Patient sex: F
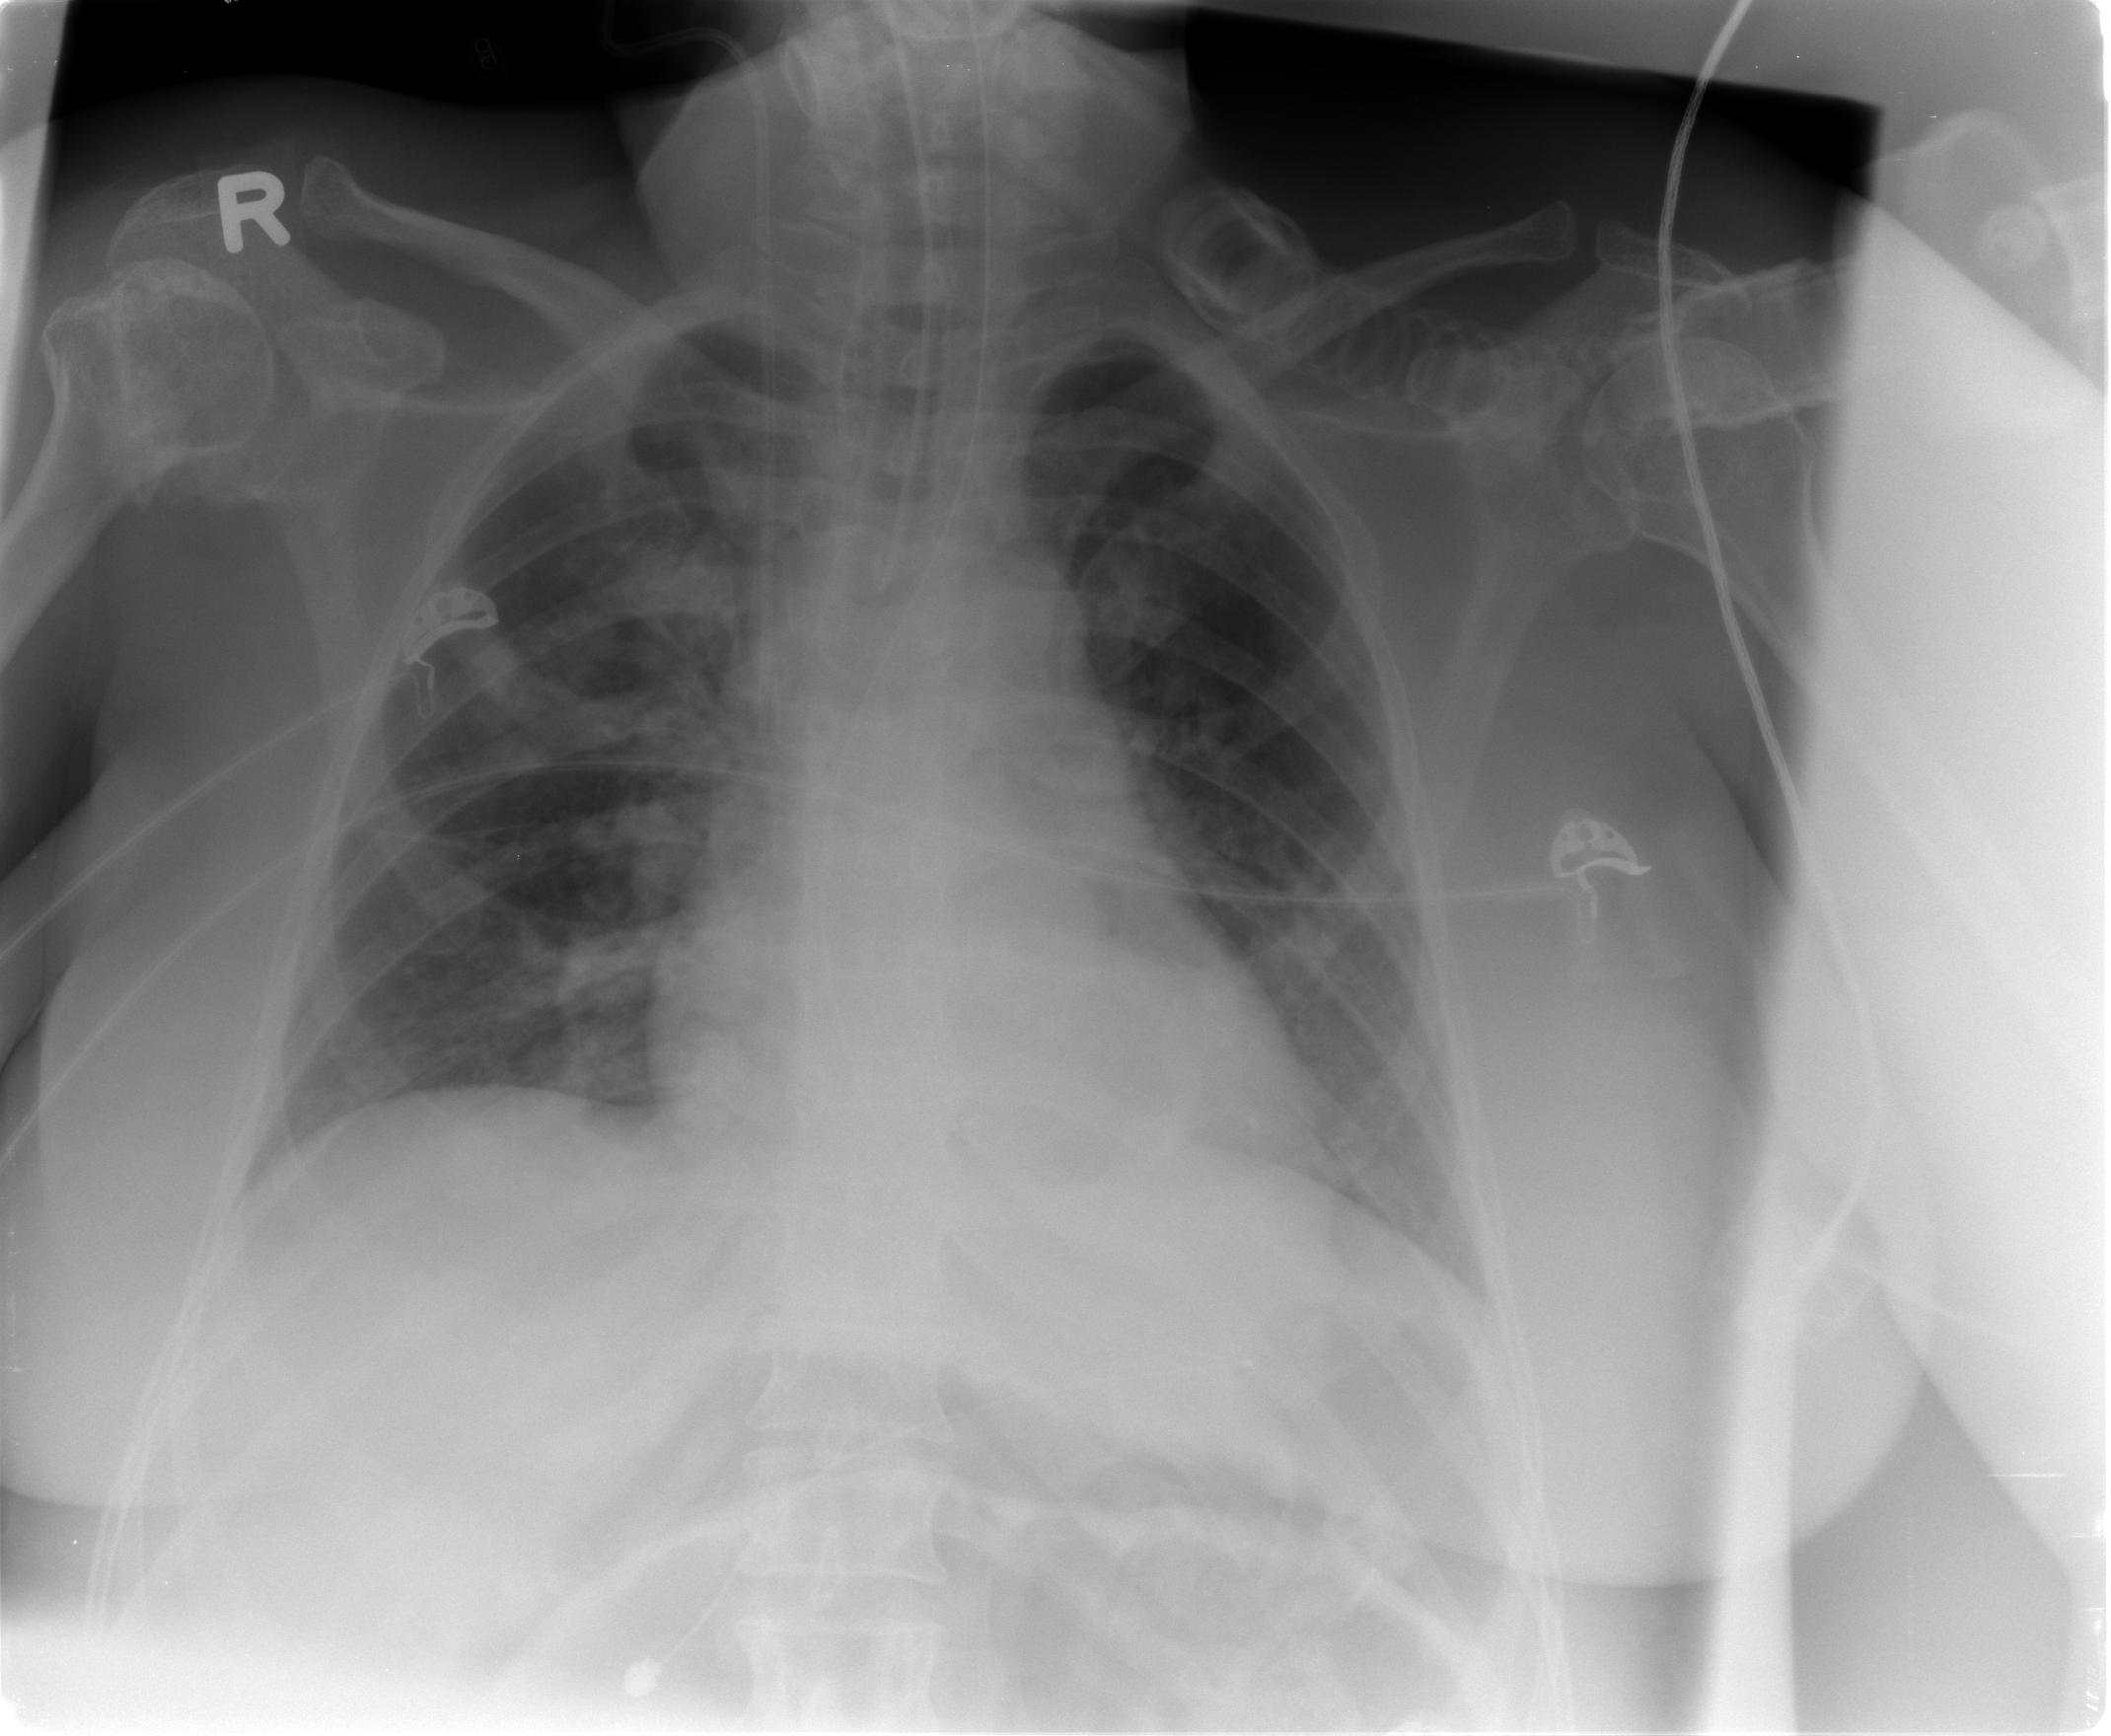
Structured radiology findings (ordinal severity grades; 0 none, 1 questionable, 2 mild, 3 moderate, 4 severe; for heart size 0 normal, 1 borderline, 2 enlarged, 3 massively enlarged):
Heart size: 2
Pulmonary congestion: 1
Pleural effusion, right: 0
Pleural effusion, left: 0
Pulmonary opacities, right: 0
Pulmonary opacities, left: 0
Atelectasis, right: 2
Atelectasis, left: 2